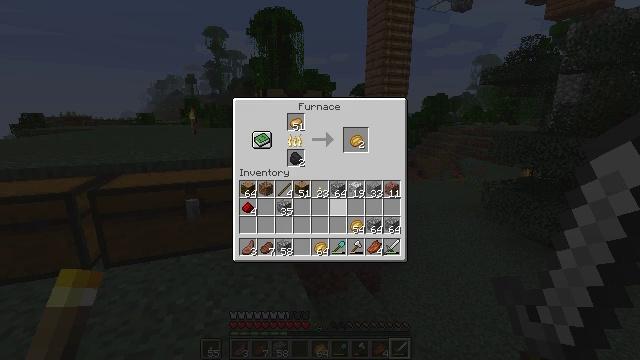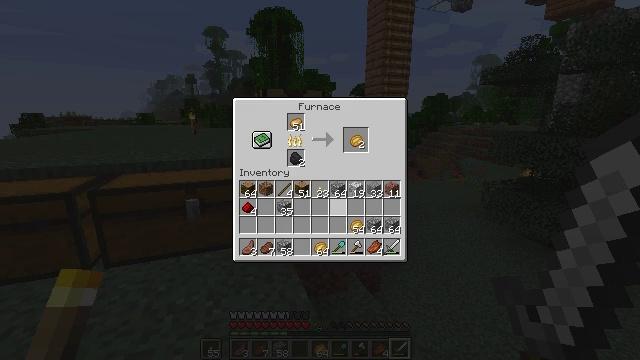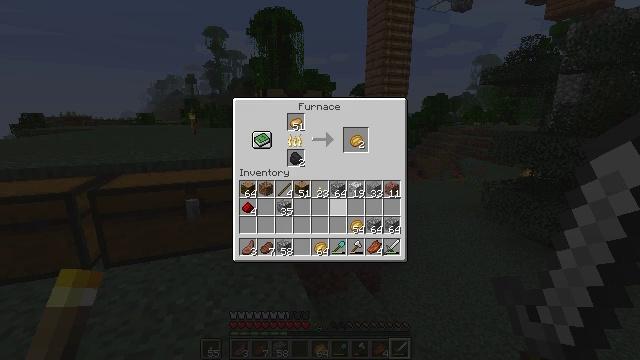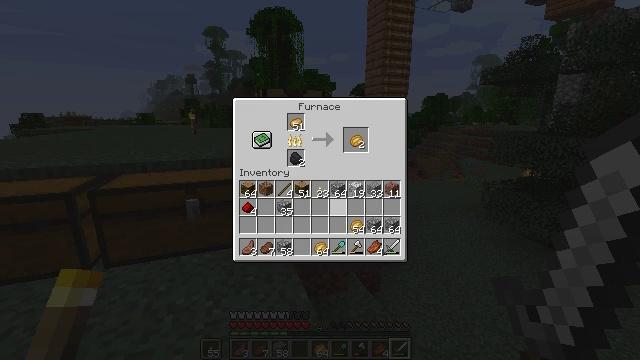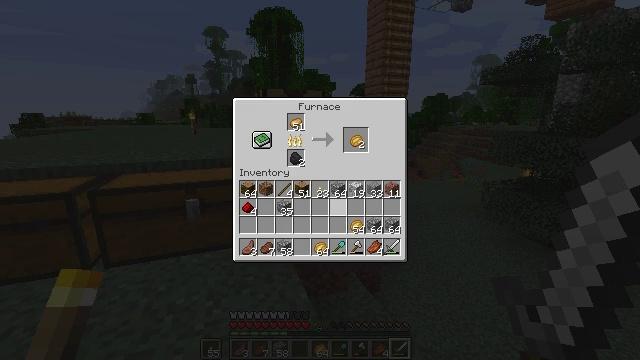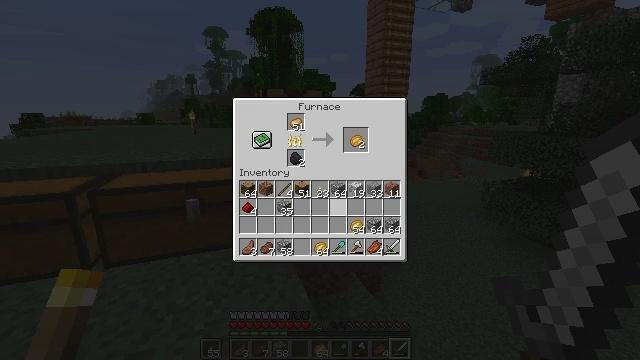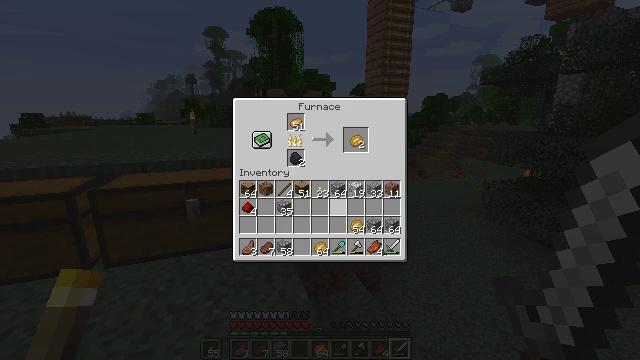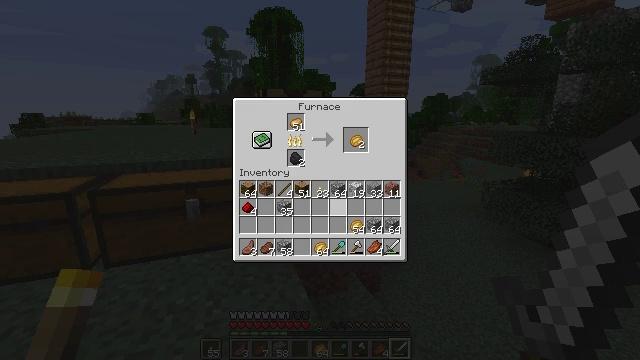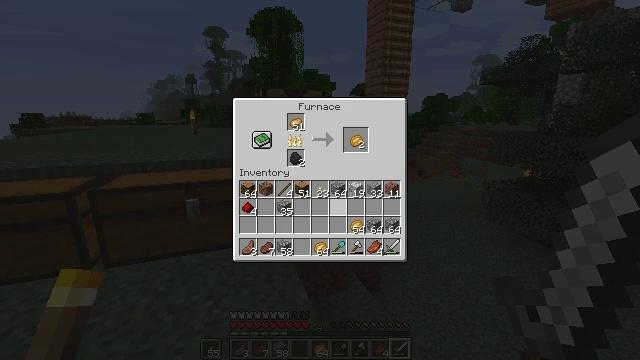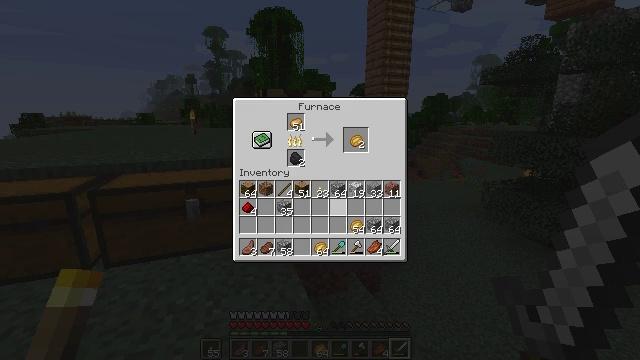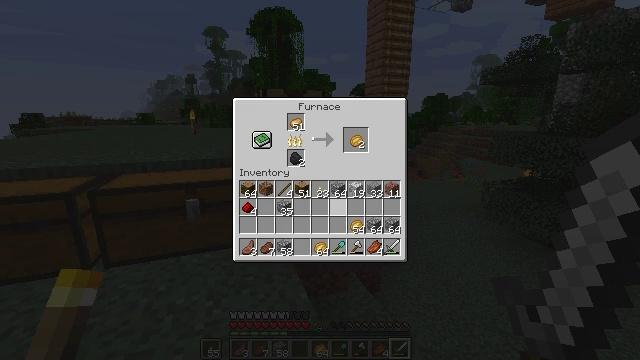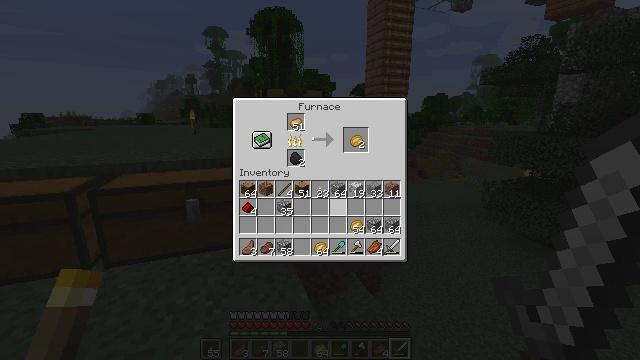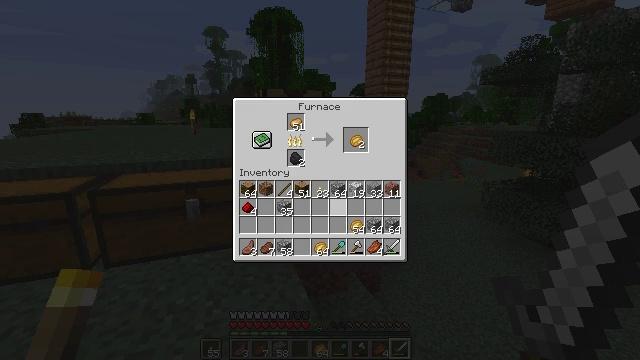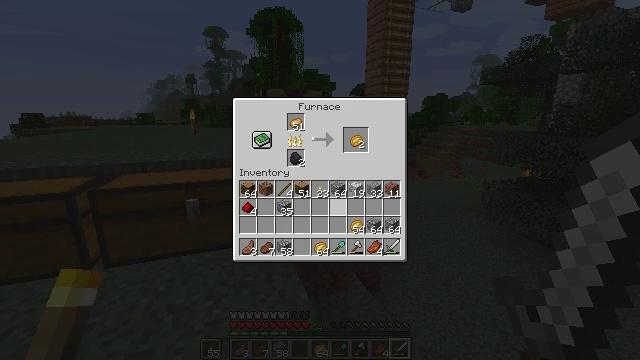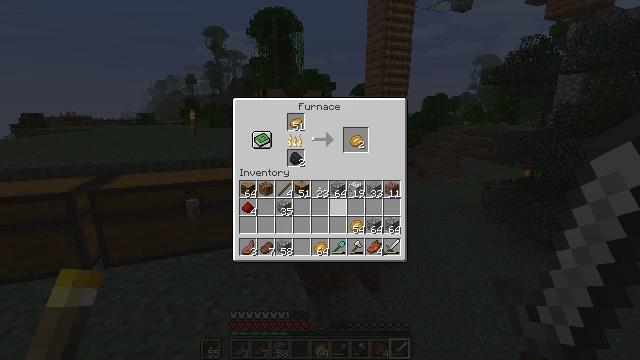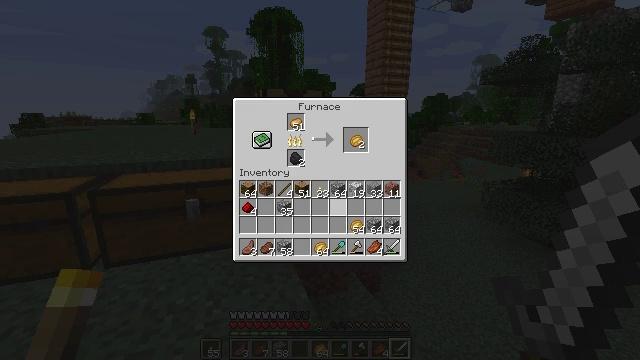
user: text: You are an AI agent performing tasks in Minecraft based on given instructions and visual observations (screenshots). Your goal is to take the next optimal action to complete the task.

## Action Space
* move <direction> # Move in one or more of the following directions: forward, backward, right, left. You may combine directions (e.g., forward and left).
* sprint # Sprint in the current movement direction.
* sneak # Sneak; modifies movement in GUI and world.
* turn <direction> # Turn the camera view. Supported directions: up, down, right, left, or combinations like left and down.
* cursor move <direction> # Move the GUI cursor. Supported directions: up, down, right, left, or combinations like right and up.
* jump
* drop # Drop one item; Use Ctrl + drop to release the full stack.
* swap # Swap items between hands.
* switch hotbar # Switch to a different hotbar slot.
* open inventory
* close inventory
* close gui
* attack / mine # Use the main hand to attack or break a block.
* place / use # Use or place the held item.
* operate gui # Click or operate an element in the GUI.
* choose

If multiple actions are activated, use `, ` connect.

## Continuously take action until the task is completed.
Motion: motion action
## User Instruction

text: Put a potato in the furnace to craft a baked potato.
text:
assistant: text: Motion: no_op
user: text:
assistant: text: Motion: no_op
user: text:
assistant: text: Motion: no_op
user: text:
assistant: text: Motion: no_op
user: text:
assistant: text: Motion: no_op
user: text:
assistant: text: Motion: no_op
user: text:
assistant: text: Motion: no_op
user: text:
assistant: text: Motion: no_op
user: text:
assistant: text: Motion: no_op
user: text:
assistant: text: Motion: no_op
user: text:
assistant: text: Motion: no_op
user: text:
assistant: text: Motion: no_op
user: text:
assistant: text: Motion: no_op
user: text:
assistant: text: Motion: no_op
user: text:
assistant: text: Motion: no_op
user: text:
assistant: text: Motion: no_op
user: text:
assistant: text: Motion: no_op
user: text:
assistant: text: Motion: no_op
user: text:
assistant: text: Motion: no_op
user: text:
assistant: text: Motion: no_op
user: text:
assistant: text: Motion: no_op
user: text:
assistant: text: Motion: no_op
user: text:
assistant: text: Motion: no_op
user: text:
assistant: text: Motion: no_op
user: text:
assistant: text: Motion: no_op
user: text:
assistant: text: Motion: no_op
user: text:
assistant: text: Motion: no_op
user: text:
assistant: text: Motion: no_op
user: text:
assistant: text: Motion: no_op
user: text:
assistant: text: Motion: no_op